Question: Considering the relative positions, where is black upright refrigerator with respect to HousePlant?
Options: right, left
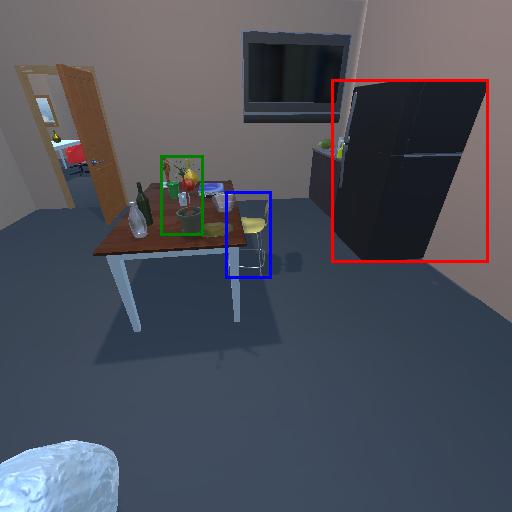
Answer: right